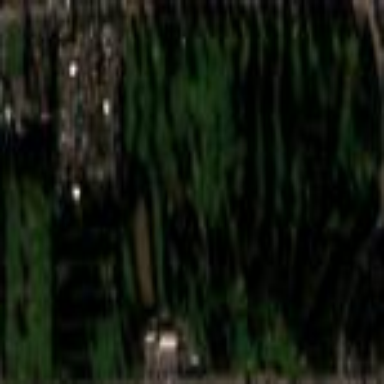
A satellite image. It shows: Fence enclosing golf course.